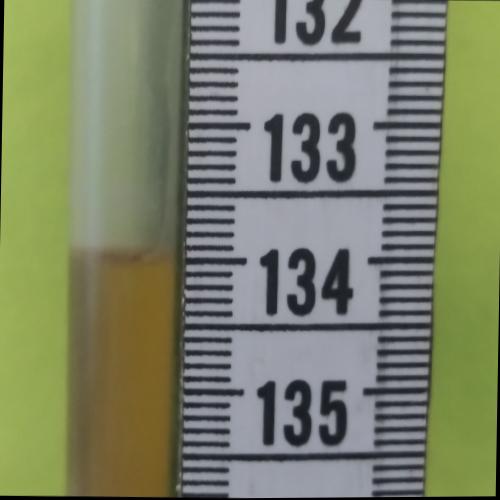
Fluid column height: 134.0 cm